Question: I have pairs of Text Views that I am setting beside each other, and also I need to layout them vertically as well unfortunately I have one area that will not set right which is txtView2 as per the code at the bottom. If you look at the To View Fuel Stations the Click Here is drawn over it. What did I miss here? Here is my screen Shot.

And here is my code for the layout.
'''
<RelativeLayout xmlns:android="http://schemas.android.com/apk/res/android"
xmlns:tools="http://schemas.android.com/tools"
android:layout_width="match_parent"
android:layout_height="match_parent"
android:paddingBottom="@dimen/activity_vertical_margin"
android:paddingLeft="@dimen/activity_horizontal_margin"
android:paddingRight="@dimen/activity_horizontal_margin"
android:paddingTop="@dimen/activity_vertical_margin"
tools:context=".MainActivity" >
<TextView android:id="@+id/txtViewGPS"
android:layout_width="fill_parent"
android:layout_height="wrap_content"
android:text=""
android:textSize="20sp"
android:textColorLink="#FFFF00"
android:textStyle="bold"/>
<TextView android:id="@+id/txtView_5"
android:layout_width="fill_parent"
android:layout_height="wrap_content"
android:text=""
android:layout_below="@+id/txtViewGPS"
android:textSize="20sp"
android:textColorLink="#FFFF00"
android:textStyle="bold"/>
<TextView android:id="@+id/textView1_1"
android:layout_width="wrap_content"
android:layout_height="wrap_content"
android:singleLine="true"
android:text="To view Evacuation Routes - "
android:textSize="20sp"
android:textStyle="bold"
android:layout_marginRight="5dp"/>
<TextView android:id="@+id/txtView1"
android:layout_width="wrap_content"
android:layout_height="wrap_content"
android:text=""
android:layout_toRightOf="@id/textView1_1"
android:textSize="20sp"
android:textStyle="bold"
android:layout_alignParentRight="true"/>
<TextView android:id="@+id/txtView1_5"
android:layout_width="fill_parent"
android:layout_height="wrap_content"
android:text=""
android:layout_below="@+id/txtView1"
android:textSize="20sp"
android:textColorLink="#FFFF00"
android:textStyle="bold"/>
<TextView android:id="@+id/textView2_1"
android:layout_width="wrap_content"
android:layout_height="wrap_content"
android:singleLine="true"
android:layout_below="@+id/txtView1_5"
android:text="To view shelters - "
android:textSize="20sp"
android:textStyle="bold"
android:layout_marginRight="5dp"/>
<TextView android:id="@+id/txtView2"
android:layout_width="wrap_content"
android:layout_height="wrap_content"
android:layout_below="@+id/txtView1"
android:text=""
android:layout_toRightOf="@id/textView2_1"
android:textSize="20sp"
android:textStyle="bold"
android:layout_alignParentRight="true"/>
<TextView android:id="@+id/txtView2_5"
android:layout_width="fill_parent"
android:layout_height="wrap_content"
android:text=""
android:layout_below="@+id/txtView2_1"
android:textSize="20sp"
android:textColorLink="#FFFF00"
android:textStyle="bold"/>
<TextView android:id="@+id/textView3_1"
android:layout_width="wrap_content"
android:layout_height="wrap_content"
android:singleLine="true"
android:layout_below="@+id/txtView2_5"
android:text="To view Fuel Stations - "
android:textSize="20sp"
android:textStyle="bold"
android:layout_marginRight="5dp"/>
<TextView android:id="@+id/txtView3"
android:layout_width="wrap_content"
android:layout_height="wrap_content"
android:layout_below="@+id/txtView2"
android:layout_toRightOf="@id/textView3_1"
android:text=""
android:textSize="20sp"
android:textStyle="bold"
android:layout_alignParentRight="true"/>
</RelativeLayout>
'''
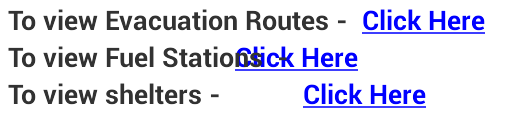
Answer: I would change your RelativeLayout to either a TableLayout or a vertical LinearLayout with 3 horizontal LinearLayouts. RelativeLayouts are more cumbersome than necessary for a simple implementation like this.
'''
<TableLayout xmlns:android="http://schemas.android.com/apk/res/android"
android:layout_width="match_parent"
android:layout_height="wrap_content"
android:paddingBottom="@dimen/activity_vertical_margin"
android:paddingLeft="@dimen/activity_horizontal_margin"
android:paddingRight="@dimen/activity_horizontal_margin"
android:paddingTop="@dimen/activity_vertical_margin"
tools:context=".MainActivity" >
<TableRow>
<TextView
android:id="@+id/textView1_1"
android:layout_width="wrap_content"
android:layout_height="wrap_content"
android:layout_marginRight="5dp"
android:singleLine="true"
android:text="To view Evacuation Routes - "
android:textSize="20sp"
android:textStyle="bold" />
<TextView
android:id="@+id/txtView1"
android:layout_width="wrap_content"
android:layout_height="wrap_content"
android:text=""
android:textSize="20sp"
android:textStyle="bold" />
</TableRow>
<TableRow>
<TextView
android:id="@+id/textView3_1"
android:layout_width="wrap_content"
android:layout_height="wrap_content"
android:layout_marginRight="5dp"
android:singleLine="true"
android:text="To view Fuel Stations - "
android:textSize="20sp"
android:textStyle="bold" />
<TextView
android:id="@+id/txtView3"
android:layout_width="wrap_content"
android:layout_height="wrap_content"
android:text=""
android:textSize="20sp"
android:textStyle="bold" />
</TableRow>
<TableRow>
<TextView
android:id="@+id/textView2_1"
android:layout_width="wrap_content"
android:layout_height="wrap_content"
android:layout_marginRight="5dp"
android:singleLine="true"
android:text="To view shelters - "
android:textSize="20sp"
android:textStyle="bold" />
<TextView
android:id="@+id/txtView2"
android:layout_width="wrap_content"
android:layout_height="wrap_content"
android:text=""
android:textSize="20sp"
android:textStyle="bold" />
</TableRow>
</TableLayout>
'''
'''
<LinearLayout xmlns:android="http://schemas.android.com/apk/res/android"
android:layout_width="match_parent"
android:layout_height="wrap_content"
android:orientation="vertical"
android:paddingBottom="@dimen/activity_vertical_margin"
android:paddingLeft="@dimen/activity_horizontal_margin"
android:paddingRight="@dimen/activity_horizontal_margin"
android:paddingTop="@dimen/activity_vertical_margin"
tools:context=".MainActivity" >
<LinearLayout
android:layout_width="match_parent"
android:layout_height="wrap_content"
android:orientation="horizontal" >
<TextView
android:id="@+id/textView1_1"
android:layout_width="wrap_content"
android:layout_height="wrap_content"
android:layout_marginRight="5dp"
android:singleLine="true"
android:text="To view Evacuation Routes - "
android:textSize="20sp"
android:textStyle="bold" />
<TextView
android:id="@+id/txtView1"
android:layout_width="wrap_content"
android:layout_height="wrap_content"
android:text=""
android:textSize="20sp"
android:textStyle="bold" />
</LinearLayout>
<LinearLayout
android:layout_width="match_parent"
android:layout_height="wrap_content"
android:orientation="horizontal" >
<TextView
android:id="@+id/textView3_1"
android:layout_width="wrap_content"
android:layout_height="wrap_content"
android:layout_marginRight="5dp"
android:singleLine="true"
android:text="To view Fuel Stations - "
android:textSize="20sp"
android:textStyle="bold" />
<TextView
android:id="@+id/txtView3"
android:layout_width="wrap_content"
android:layout_height="wrap_content"
android:text=""
android:textSize="20sp"
android:textStyle="bold" />
</LinearLayout>
<LinearLayout
android:layout_width="match_parent"
android:layout_height="wrap_content"
android:orientation="horizontal" >
<TextView
android:id="@+id/textView2_1"
android:layout_width="wrap_content"
android:layout_height="wrap_content"
android:layout_marginRight="5dp"
android:singleLine="true"
android:text="To view shelters - "
android:textSize="20sp"
android:textStyle="bold" />
<TextView
android:id="@+id/txtView2"
android:layout_width="wrap_content"
android:layout_height="wrap_content"
android:text=""
android:textSize="20sp"
android:textStyle="bold" />
</LinearLayout>
</LinearLayout>
'''